Interaction volume radius: 5 \u00c5
Interaction volume height: 10 \u00c5
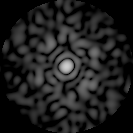
Disorder parameter: 0.8573